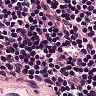
Metastatic tissue present: no